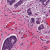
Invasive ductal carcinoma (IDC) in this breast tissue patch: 0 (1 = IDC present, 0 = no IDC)